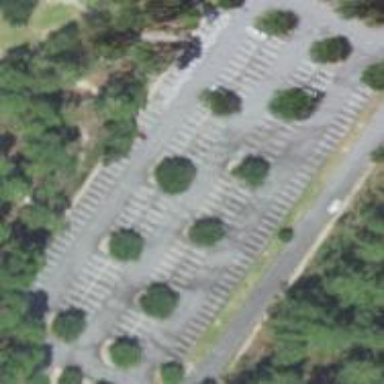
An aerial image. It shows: Parking area.